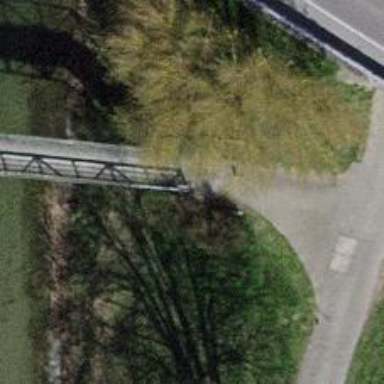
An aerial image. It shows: Fence along bridge.